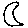
Label: moon